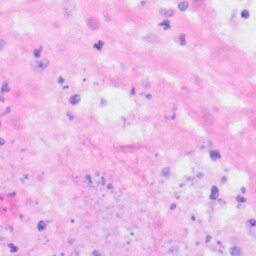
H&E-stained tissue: Kidney